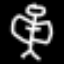
Label: angel